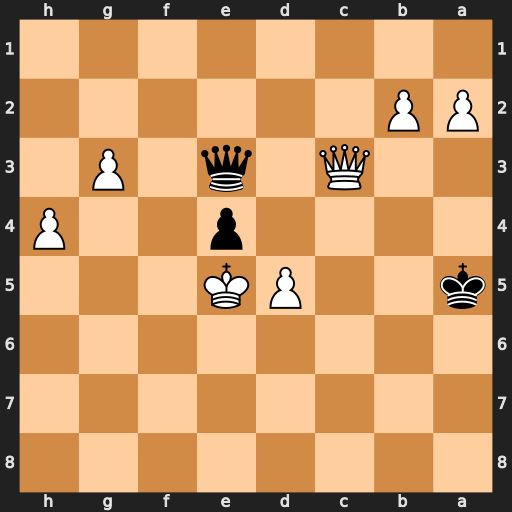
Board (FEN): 8/8/8/k2PK3/4p2P/2Q1q1P1/PP6/8
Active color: b
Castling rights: -
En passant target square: -
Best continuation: Qxc3+ bxc3 e3